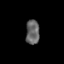
Tissue: skin
Cell type: Epithelial cells
Senescence score: 0.264
Nuclear area (px): 329
Mean DAPI intensity: 100.328